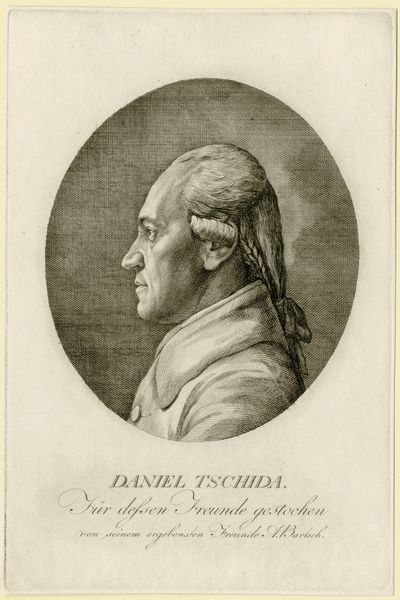
Titel: Portret Daniel Tschida
Künstler: Adam von Bartsch
Standort: Amsterdam
Institution: Rijksmuseum
Schlagwörter: homme, manteau, portrait, blanc, noir, gravure, portait, coiffe, noir et blanc, daniel, tschida